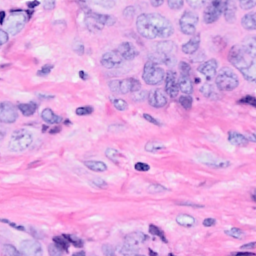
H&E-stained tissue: Breast